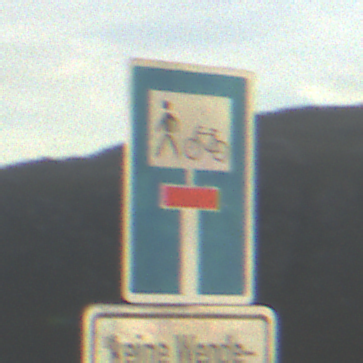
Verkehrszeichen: SackgasseRadverkehrFussgaengerDurchlaessig
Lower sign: HinweisGeaenderteVorfahrtVerkehrsfuehrungVerkehrsregelung3
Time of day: SunriseSunset
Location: Outdoor (Nature)
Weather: PartlyCloudy
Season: Summer
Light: Natural